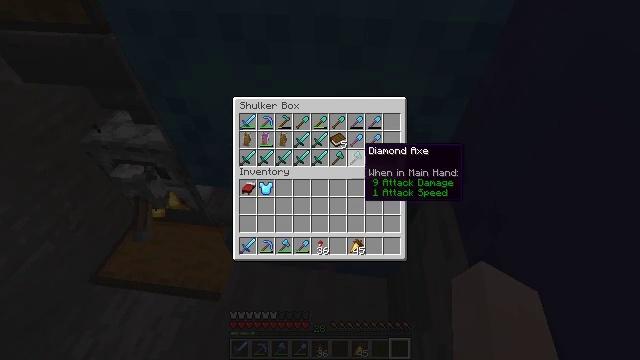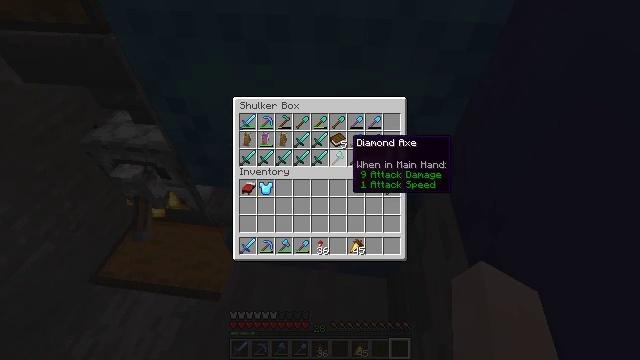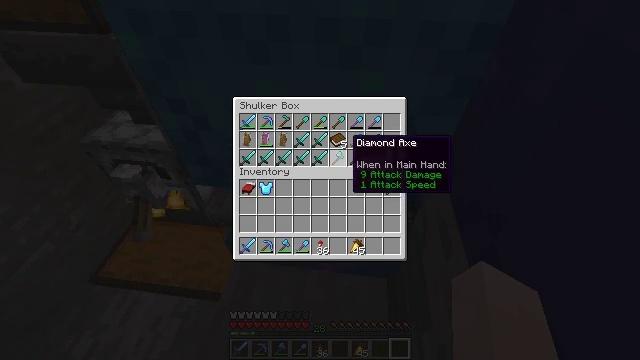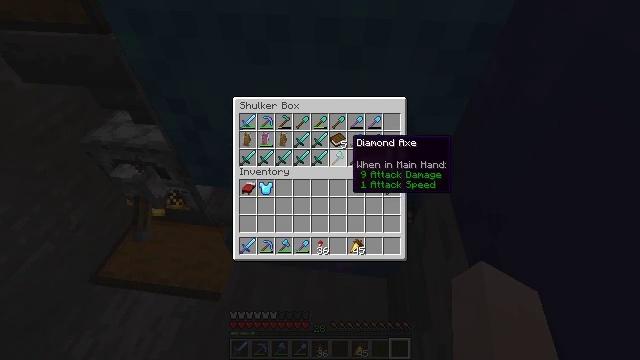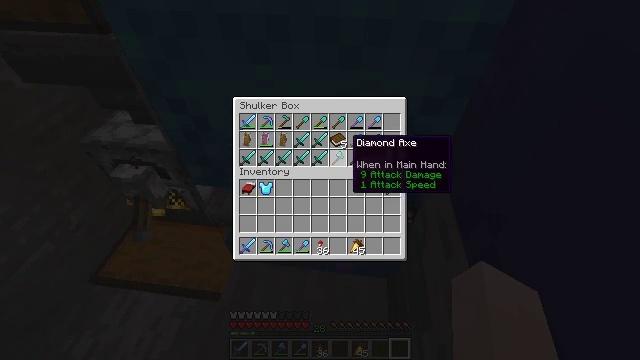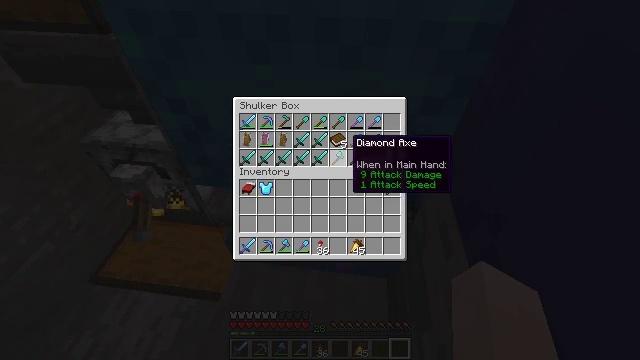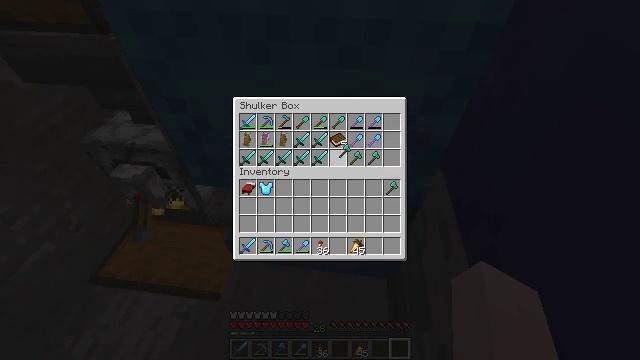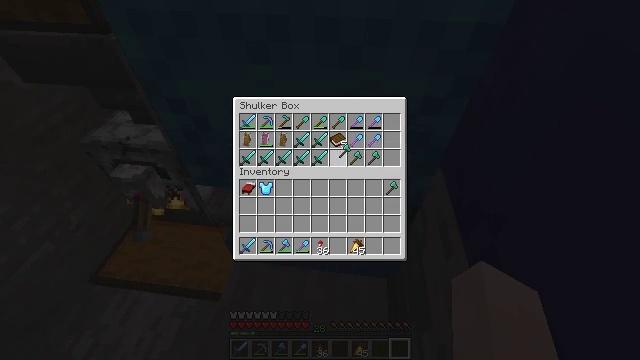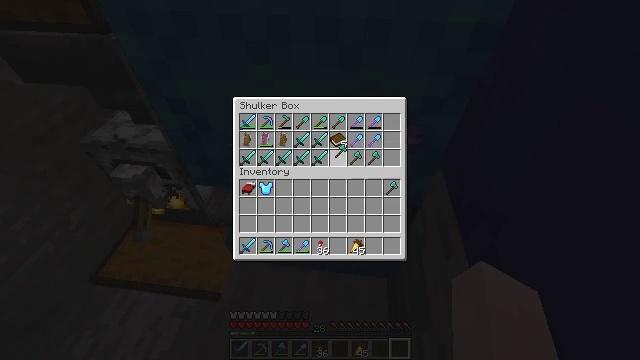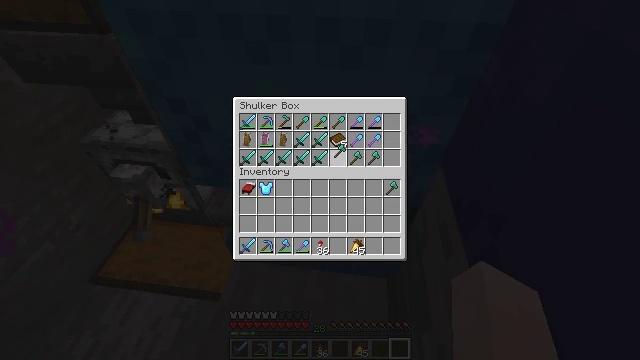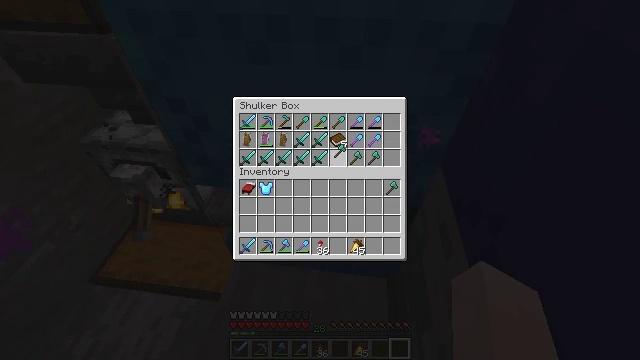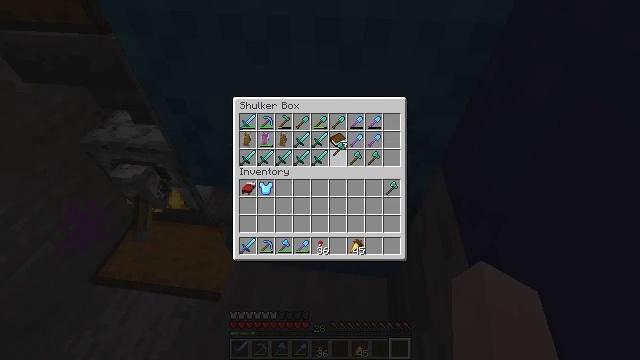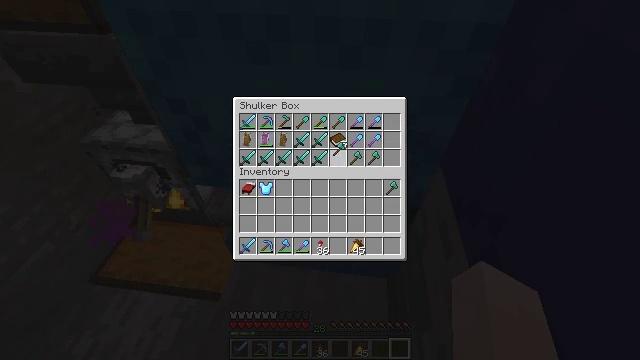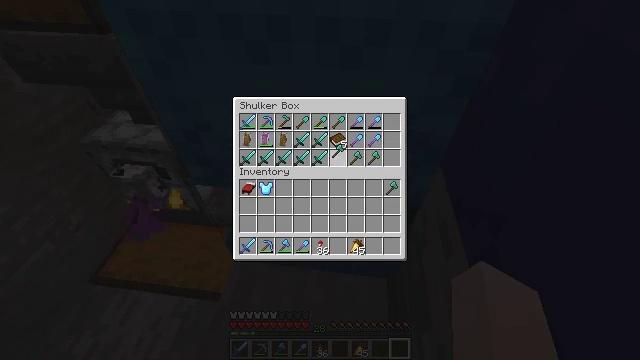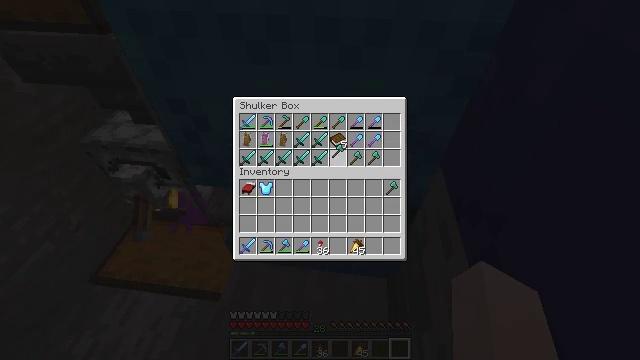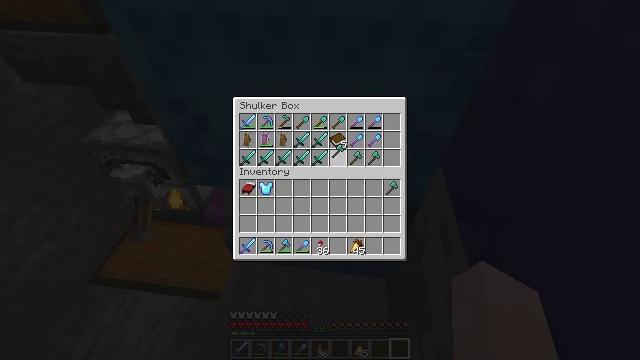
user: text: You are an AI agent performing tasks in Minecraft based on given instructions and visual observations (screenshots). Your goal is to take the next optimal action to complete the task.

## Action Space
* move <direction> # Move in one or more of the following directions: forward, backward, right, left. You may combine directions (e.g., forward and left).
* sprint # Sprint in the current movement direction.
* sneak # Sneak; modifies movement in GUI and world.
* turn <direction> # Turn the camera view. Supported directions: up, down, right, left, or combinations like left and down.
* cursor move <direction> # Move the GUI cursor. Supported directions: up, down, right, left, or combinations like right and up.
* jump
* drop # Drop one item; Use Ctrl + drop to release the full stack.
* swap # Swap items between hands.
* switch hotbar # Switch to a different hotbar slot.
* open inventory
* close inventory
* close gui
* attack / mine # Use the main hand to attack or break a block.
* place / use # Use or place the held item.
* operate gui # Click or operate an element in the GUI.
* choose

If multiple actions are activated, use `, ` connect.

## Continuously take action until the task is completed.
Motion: motion action
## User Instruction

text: Destroy the light blue shulker box to pick it up.
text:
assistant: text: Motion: cursor move left and up
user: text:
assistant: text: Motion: no_op
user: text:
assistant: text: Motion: no_op
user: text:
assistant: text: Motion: no_op
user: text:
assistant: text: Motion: no_op
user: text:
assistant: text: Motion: operate gui
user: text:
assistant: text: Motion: operate gui
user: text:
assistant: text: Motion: no_op
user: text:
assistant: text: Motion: no_op
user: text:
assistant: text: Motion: no_op
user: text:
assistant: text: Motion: no_op
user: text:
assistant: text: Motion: no_op
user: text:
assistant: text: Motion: no_op
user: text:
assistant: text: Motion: operate gui
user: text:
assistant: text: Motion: operate gui
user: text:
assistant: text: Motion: operate gui
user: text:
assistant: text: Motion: no_op
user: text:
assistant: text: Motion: no_op
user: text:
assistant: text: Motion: no_op
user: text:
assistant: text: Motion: no_op
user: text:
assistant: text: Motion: no_op
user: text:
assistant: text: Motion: no_op
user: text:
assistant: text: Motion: operate gui
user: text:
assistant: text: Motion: operate gui
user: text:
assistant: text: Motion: cursor move right and down
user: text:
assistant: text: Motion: cursor move right and down
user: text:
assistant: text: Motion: cursor move right and down
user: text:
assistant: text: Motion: no_op
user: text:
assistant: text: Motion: no_op
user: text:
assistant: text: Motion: no_op